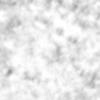
Label: no_change